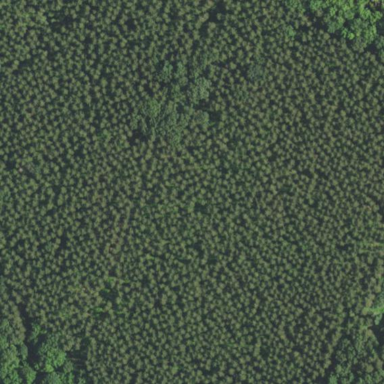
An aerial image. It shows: Plantation of evergreen needle-leaved trees in forest area.